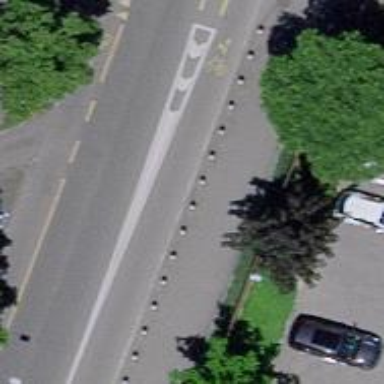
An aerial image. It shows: Bollard.